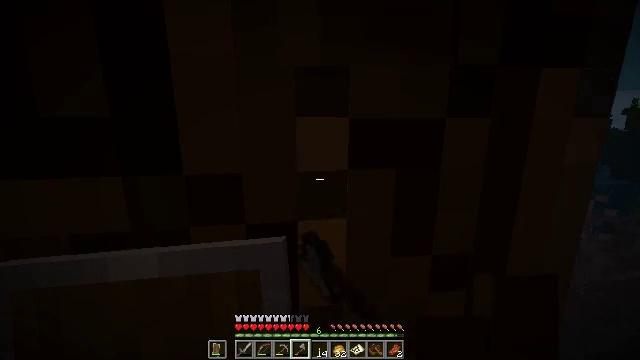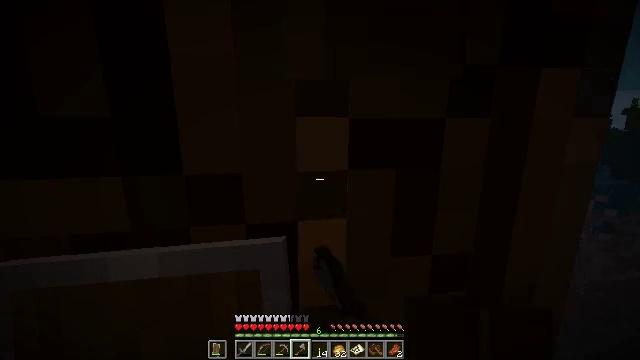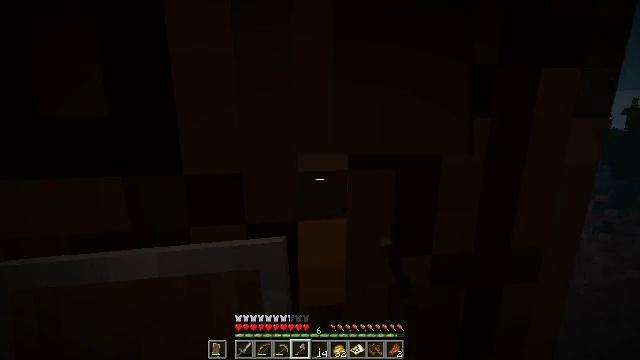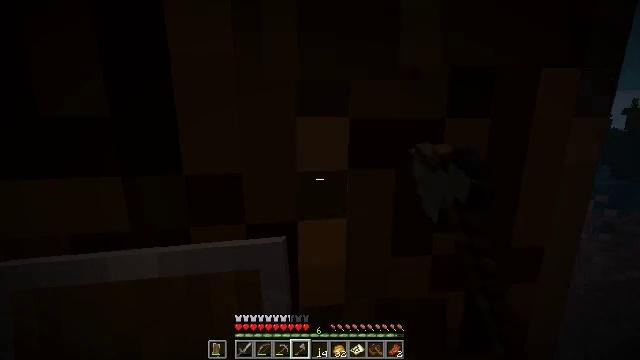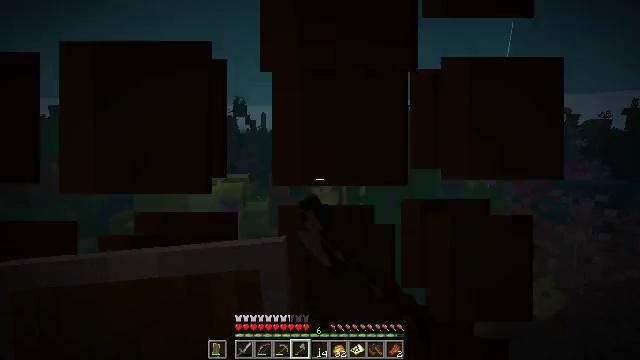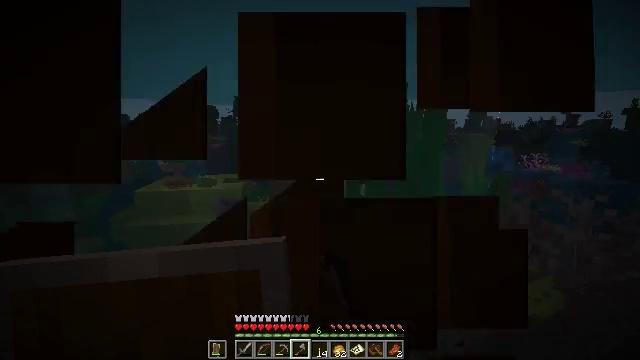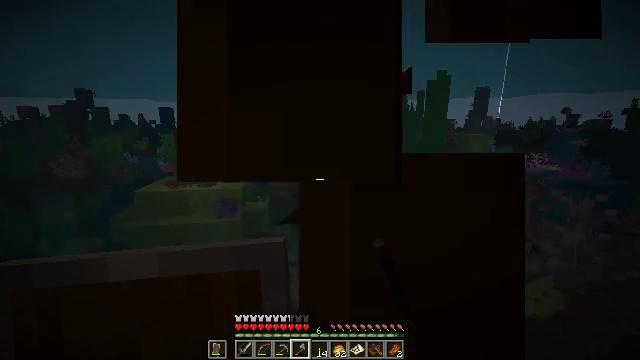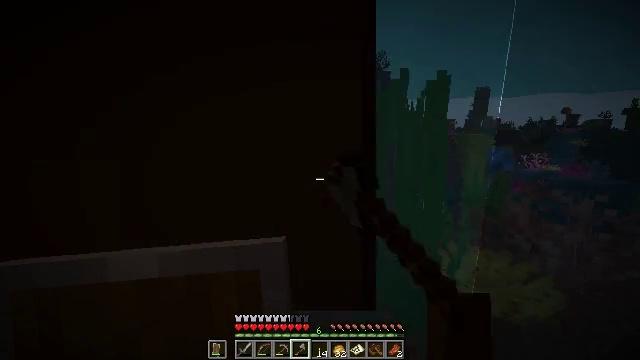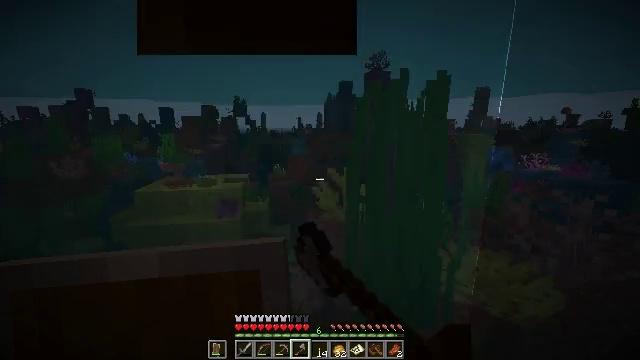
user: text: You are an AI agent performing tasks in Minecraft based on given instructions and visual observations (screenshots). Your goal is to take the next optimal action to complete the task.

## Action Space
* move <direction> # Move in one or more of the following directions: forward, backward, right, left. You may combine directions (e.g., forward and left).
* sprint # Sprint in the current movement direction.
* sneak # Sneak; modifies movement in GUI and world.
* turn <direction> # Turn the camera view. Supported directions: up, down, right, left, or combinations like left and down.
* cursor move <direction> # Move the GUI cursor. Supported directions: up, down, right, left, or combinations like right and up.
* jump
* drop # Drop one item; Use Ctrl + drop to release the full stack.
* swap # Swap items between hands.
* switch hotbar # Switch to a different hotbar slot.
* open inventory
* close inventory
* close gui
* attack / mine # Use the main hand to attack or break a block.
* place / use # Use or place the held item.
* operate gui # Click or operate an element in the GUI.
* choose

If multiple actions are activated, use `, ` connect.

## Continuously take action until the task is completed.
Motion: motion action
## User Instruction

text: Collect dark oak door into your inventory.
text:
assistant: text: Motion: attack / mine
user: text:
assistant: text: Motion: attack / mine
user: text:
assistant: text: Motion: attack / mine
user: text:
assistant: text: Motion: attack / mine
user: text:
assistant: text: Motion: attack / mine
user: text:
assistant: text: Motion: attack / mine
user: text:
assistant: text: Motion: attack / mine
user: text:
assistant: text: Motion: attack / mine
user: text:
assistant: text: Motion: attack / mine